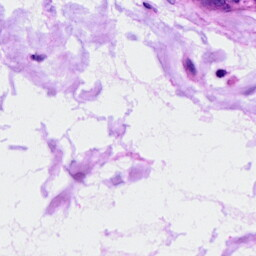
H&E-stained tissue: Ovarian